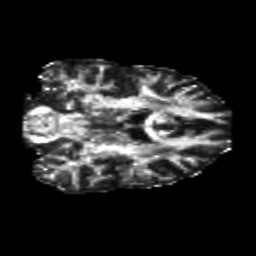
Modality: FA
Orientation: coronal
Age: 35
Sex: male
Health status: healthy
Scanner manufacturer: siemens
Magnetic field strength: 3 T
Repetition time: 10.8 s
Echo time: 0.082 s